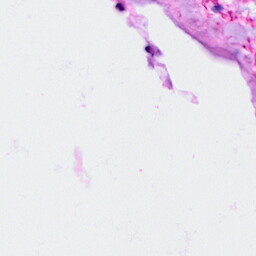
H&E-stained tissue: Ovarian